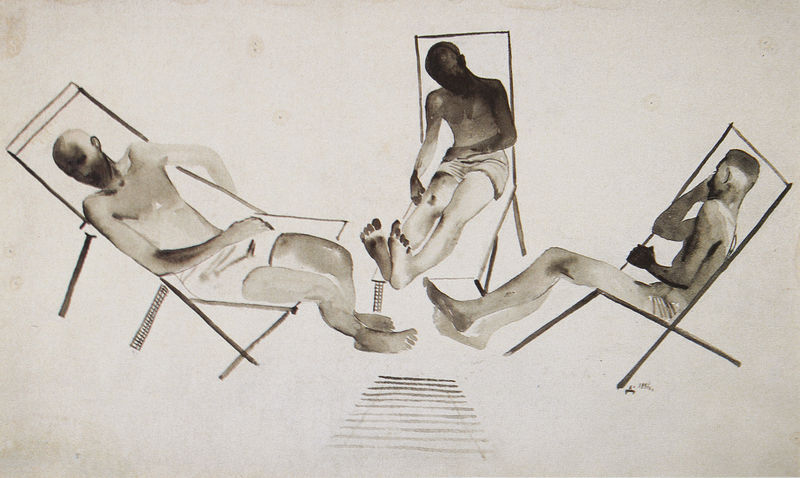
Titel: Entspannung
Künstler: Alexander Deineka
Standort: St. Petersburg
Institution: Staatliches Russisches Museum
Schlagwörter: körper, mann, schatten, weiß, dreieck, menschen, grau, licht, männer, schwarz, zeichnung, herren, herr, drei, füße, strand, liegen, schlafen, umrisse, hosen, grafik, graphik, latten, sepia, glatze, handtücher, zehen, glatzen, schwarzweiß, matte, sonnen, liegewiese, sonnenbad, liegestuhl, liegestühle, sauna, stramd